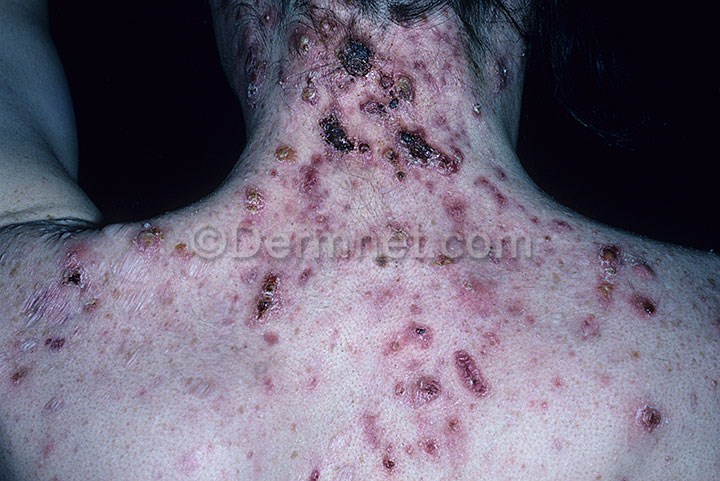
Disease: Acne and Rosacea Photos